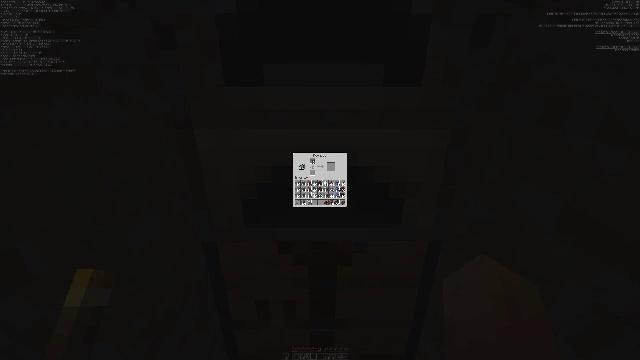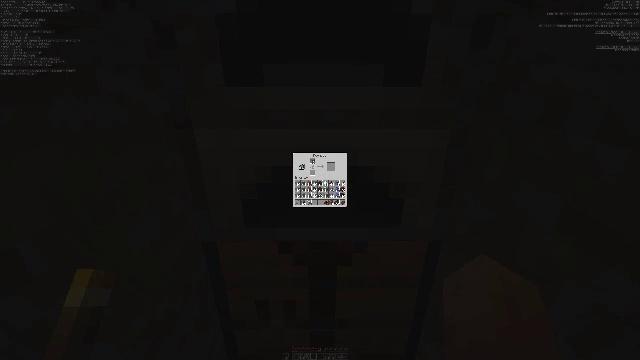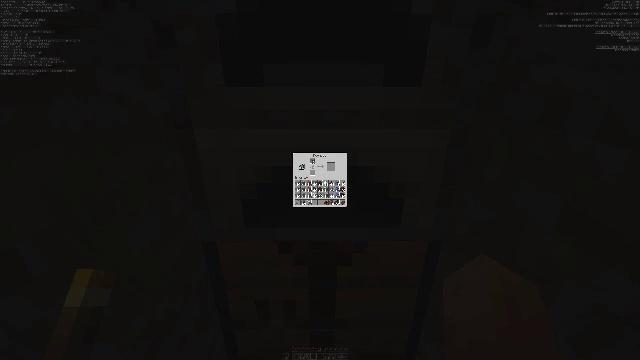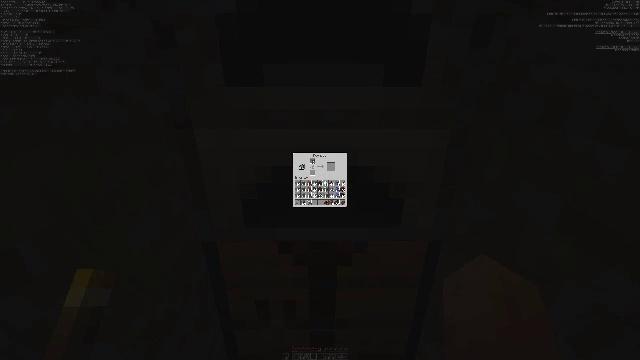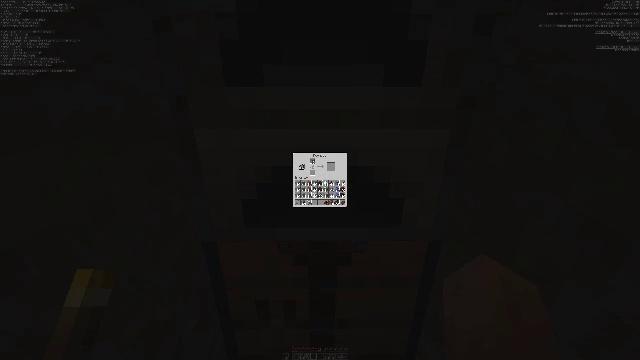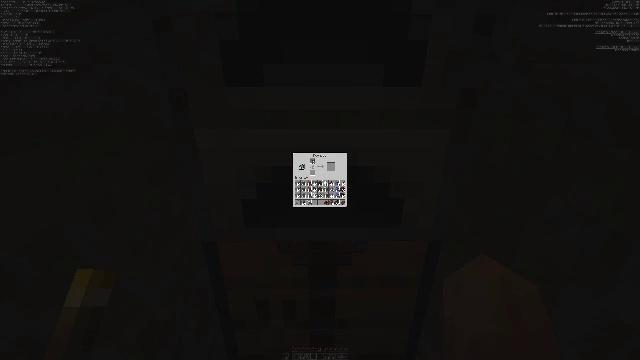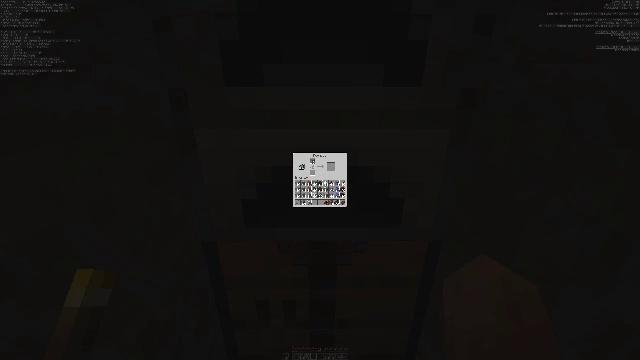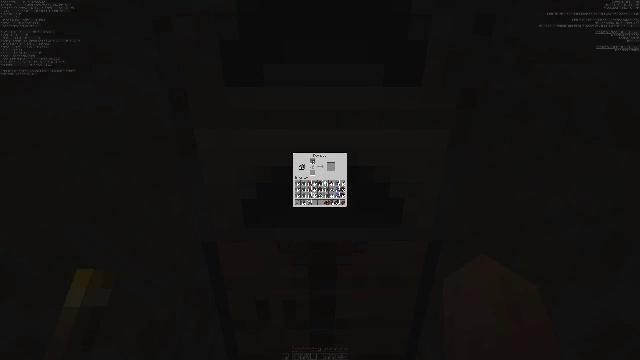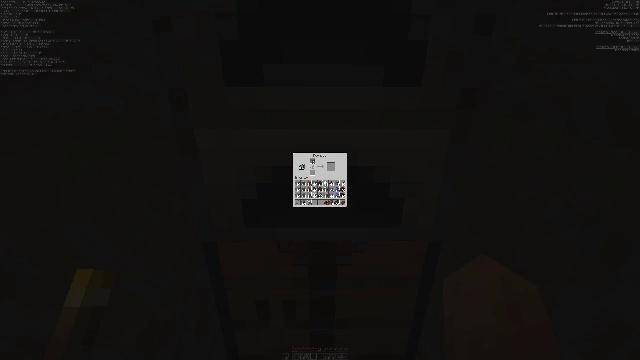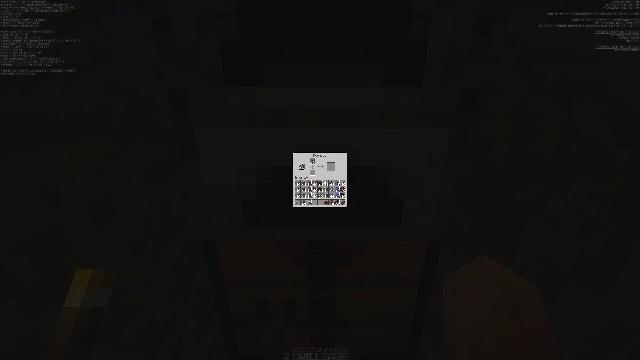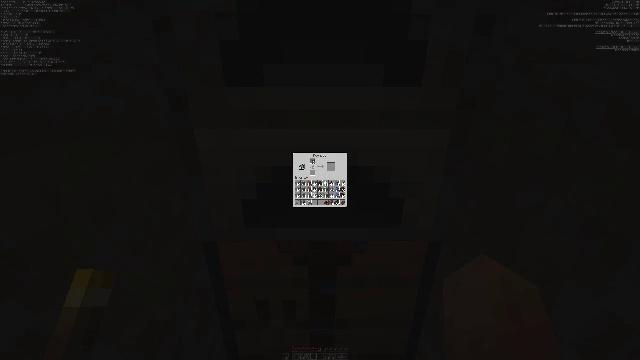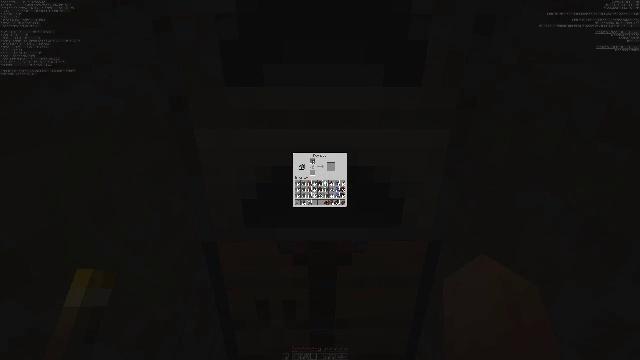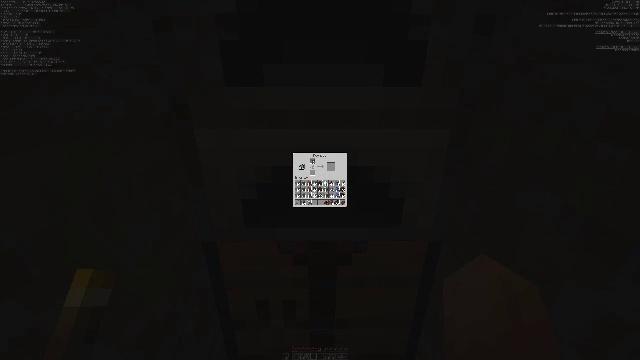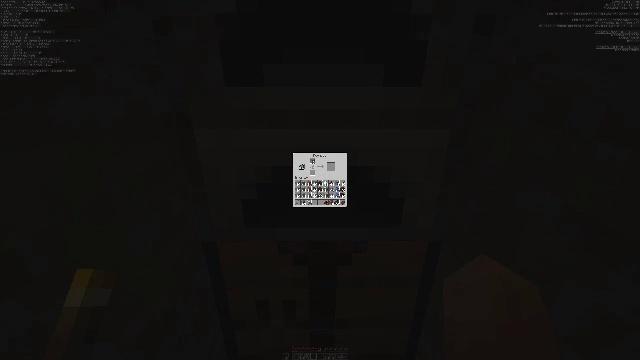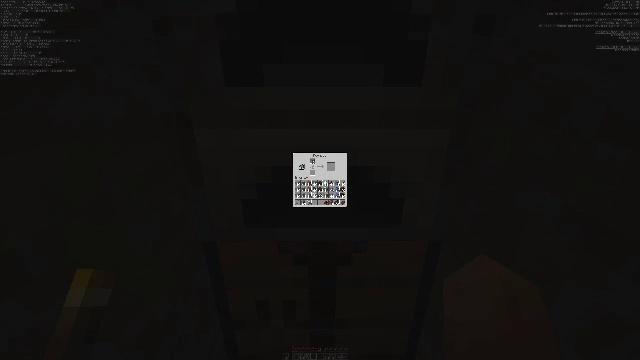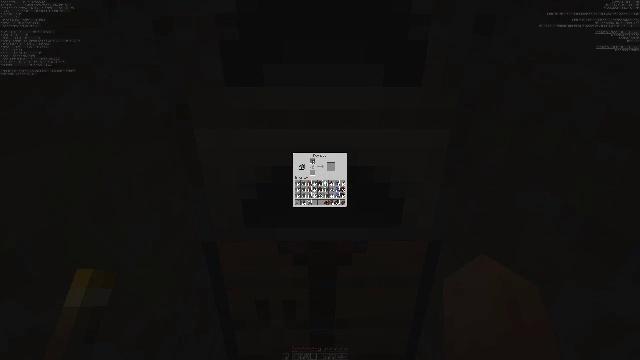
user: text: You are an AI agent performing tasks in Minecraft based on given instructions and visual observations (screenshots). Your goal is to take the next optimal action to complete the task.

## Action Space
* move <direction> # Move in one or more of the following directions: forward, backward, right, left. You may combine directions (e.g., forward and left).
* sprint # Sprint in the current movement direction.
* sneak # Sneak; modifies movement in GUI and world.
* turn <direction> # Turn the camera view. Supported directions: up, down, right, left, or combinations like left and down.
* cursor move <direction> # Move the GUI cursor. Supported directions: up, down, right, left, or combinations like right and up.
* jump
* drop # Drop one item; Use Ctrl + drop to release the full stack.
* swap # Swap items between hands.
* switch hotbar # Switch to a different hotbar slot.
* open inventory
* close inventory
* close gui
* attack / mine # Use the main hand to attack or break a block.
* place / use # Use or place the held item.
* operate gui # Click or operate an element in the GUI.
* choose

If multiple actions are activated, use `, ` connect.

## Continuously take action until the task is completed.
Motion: motion action
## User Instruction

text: Turn iron ore into an iron ingot.
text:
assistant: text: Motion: no_op
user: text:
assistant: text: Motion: no_op
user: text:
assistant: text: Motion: no_op
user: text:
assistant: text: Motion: no_op
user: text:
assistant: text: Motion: no_op
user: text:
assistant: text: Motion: no_op
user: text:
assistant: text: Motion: no_op
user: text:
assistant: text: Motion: no_op
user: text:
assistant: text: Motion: no_op
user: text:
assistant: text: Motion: no_op
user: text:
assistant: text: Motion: no_op
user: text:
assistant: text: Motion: no_op
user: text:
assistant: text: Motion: no_op
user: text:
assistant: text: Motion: no_op
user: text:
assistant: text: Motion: no_op
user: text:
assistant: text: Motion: no_op
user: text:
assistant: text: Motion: no_op
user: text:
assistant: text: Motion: no_op
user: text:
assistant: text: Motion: no_op
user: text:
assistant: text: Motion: no_op
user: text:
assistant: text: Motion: no_op
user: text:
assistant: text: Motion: no_op
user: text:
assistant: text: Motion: no_op
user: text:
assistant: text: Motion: no_op
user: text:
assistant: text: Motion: no_op
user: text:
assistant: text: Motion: no_op
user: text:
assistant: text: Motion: no_op
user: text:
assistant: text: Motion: no_op
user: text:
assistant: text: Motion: no_op
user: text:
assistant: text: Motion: no_op